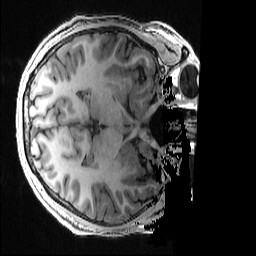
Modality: T1w
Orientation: axial
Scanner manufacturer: ge
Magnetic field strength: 3 T
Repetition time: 0.008164 s
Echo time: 0.003184 s